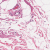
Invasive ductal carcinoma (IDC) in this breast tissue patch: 0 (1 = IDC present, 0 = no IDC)